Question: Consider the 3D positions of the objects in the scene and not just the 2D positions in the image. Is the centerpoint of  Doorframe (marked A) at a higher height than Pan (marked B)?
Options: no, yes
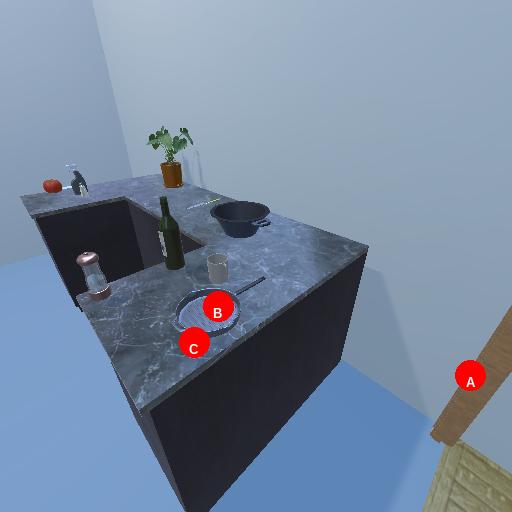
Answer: no